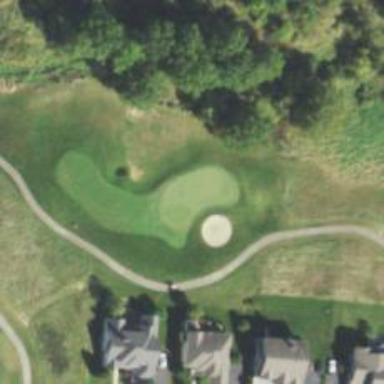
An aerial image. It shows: View of golf hole.